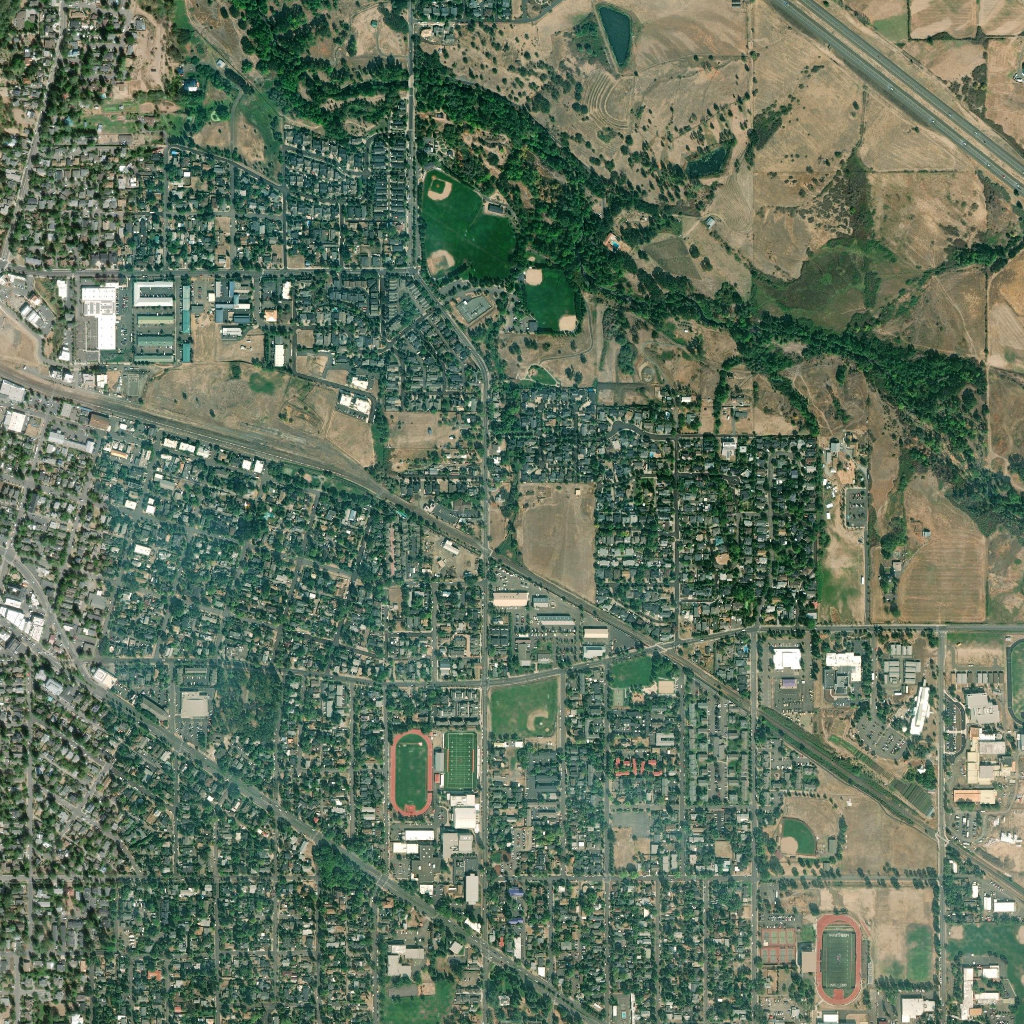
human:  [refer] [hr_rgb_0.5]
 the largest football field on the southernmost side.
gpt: <box>[[80, 90, 83, 96, 0]]</box>